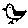
Label: bird